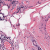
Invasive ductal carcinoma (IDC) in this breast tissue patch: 0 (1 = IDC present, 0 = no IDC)